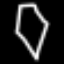
Label: diamond